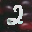
Label: 2